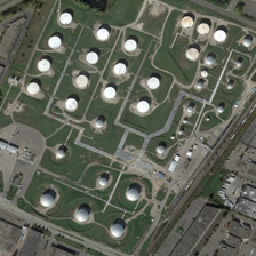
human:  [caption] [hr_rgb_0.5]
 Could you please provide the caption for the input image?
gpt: Many grey roofed houses were built near the factory.

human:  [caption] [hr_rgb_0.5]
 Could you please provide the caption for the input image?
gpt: Many grey roofed houses were built near the factory.

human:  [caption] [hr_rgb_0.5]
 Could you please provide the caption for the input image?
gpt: Many grey roofed houses were built near the factory.

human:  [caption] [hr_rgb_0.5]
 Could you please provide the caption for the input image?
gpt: Many houses with gray roofs have been built near the factory.

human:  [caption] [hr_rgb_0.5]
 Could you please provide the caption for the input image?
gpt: Many grey roofed houses were built near the factory.